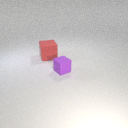
small purple rubber cube in front of large red rubber cube